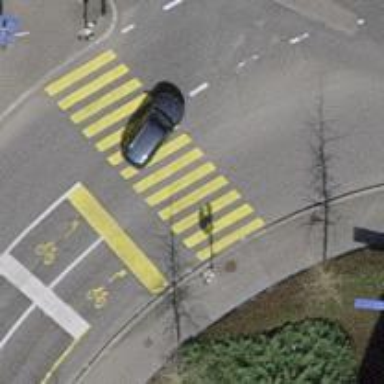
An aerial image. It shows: Crossing with traffic signals.